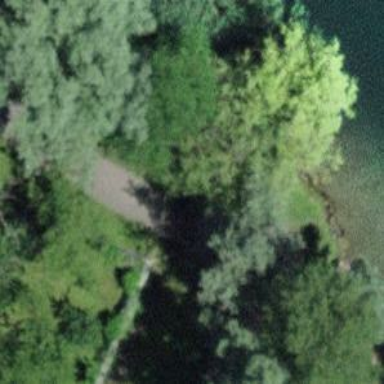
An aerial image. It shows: Footway on bridge.